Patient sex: M
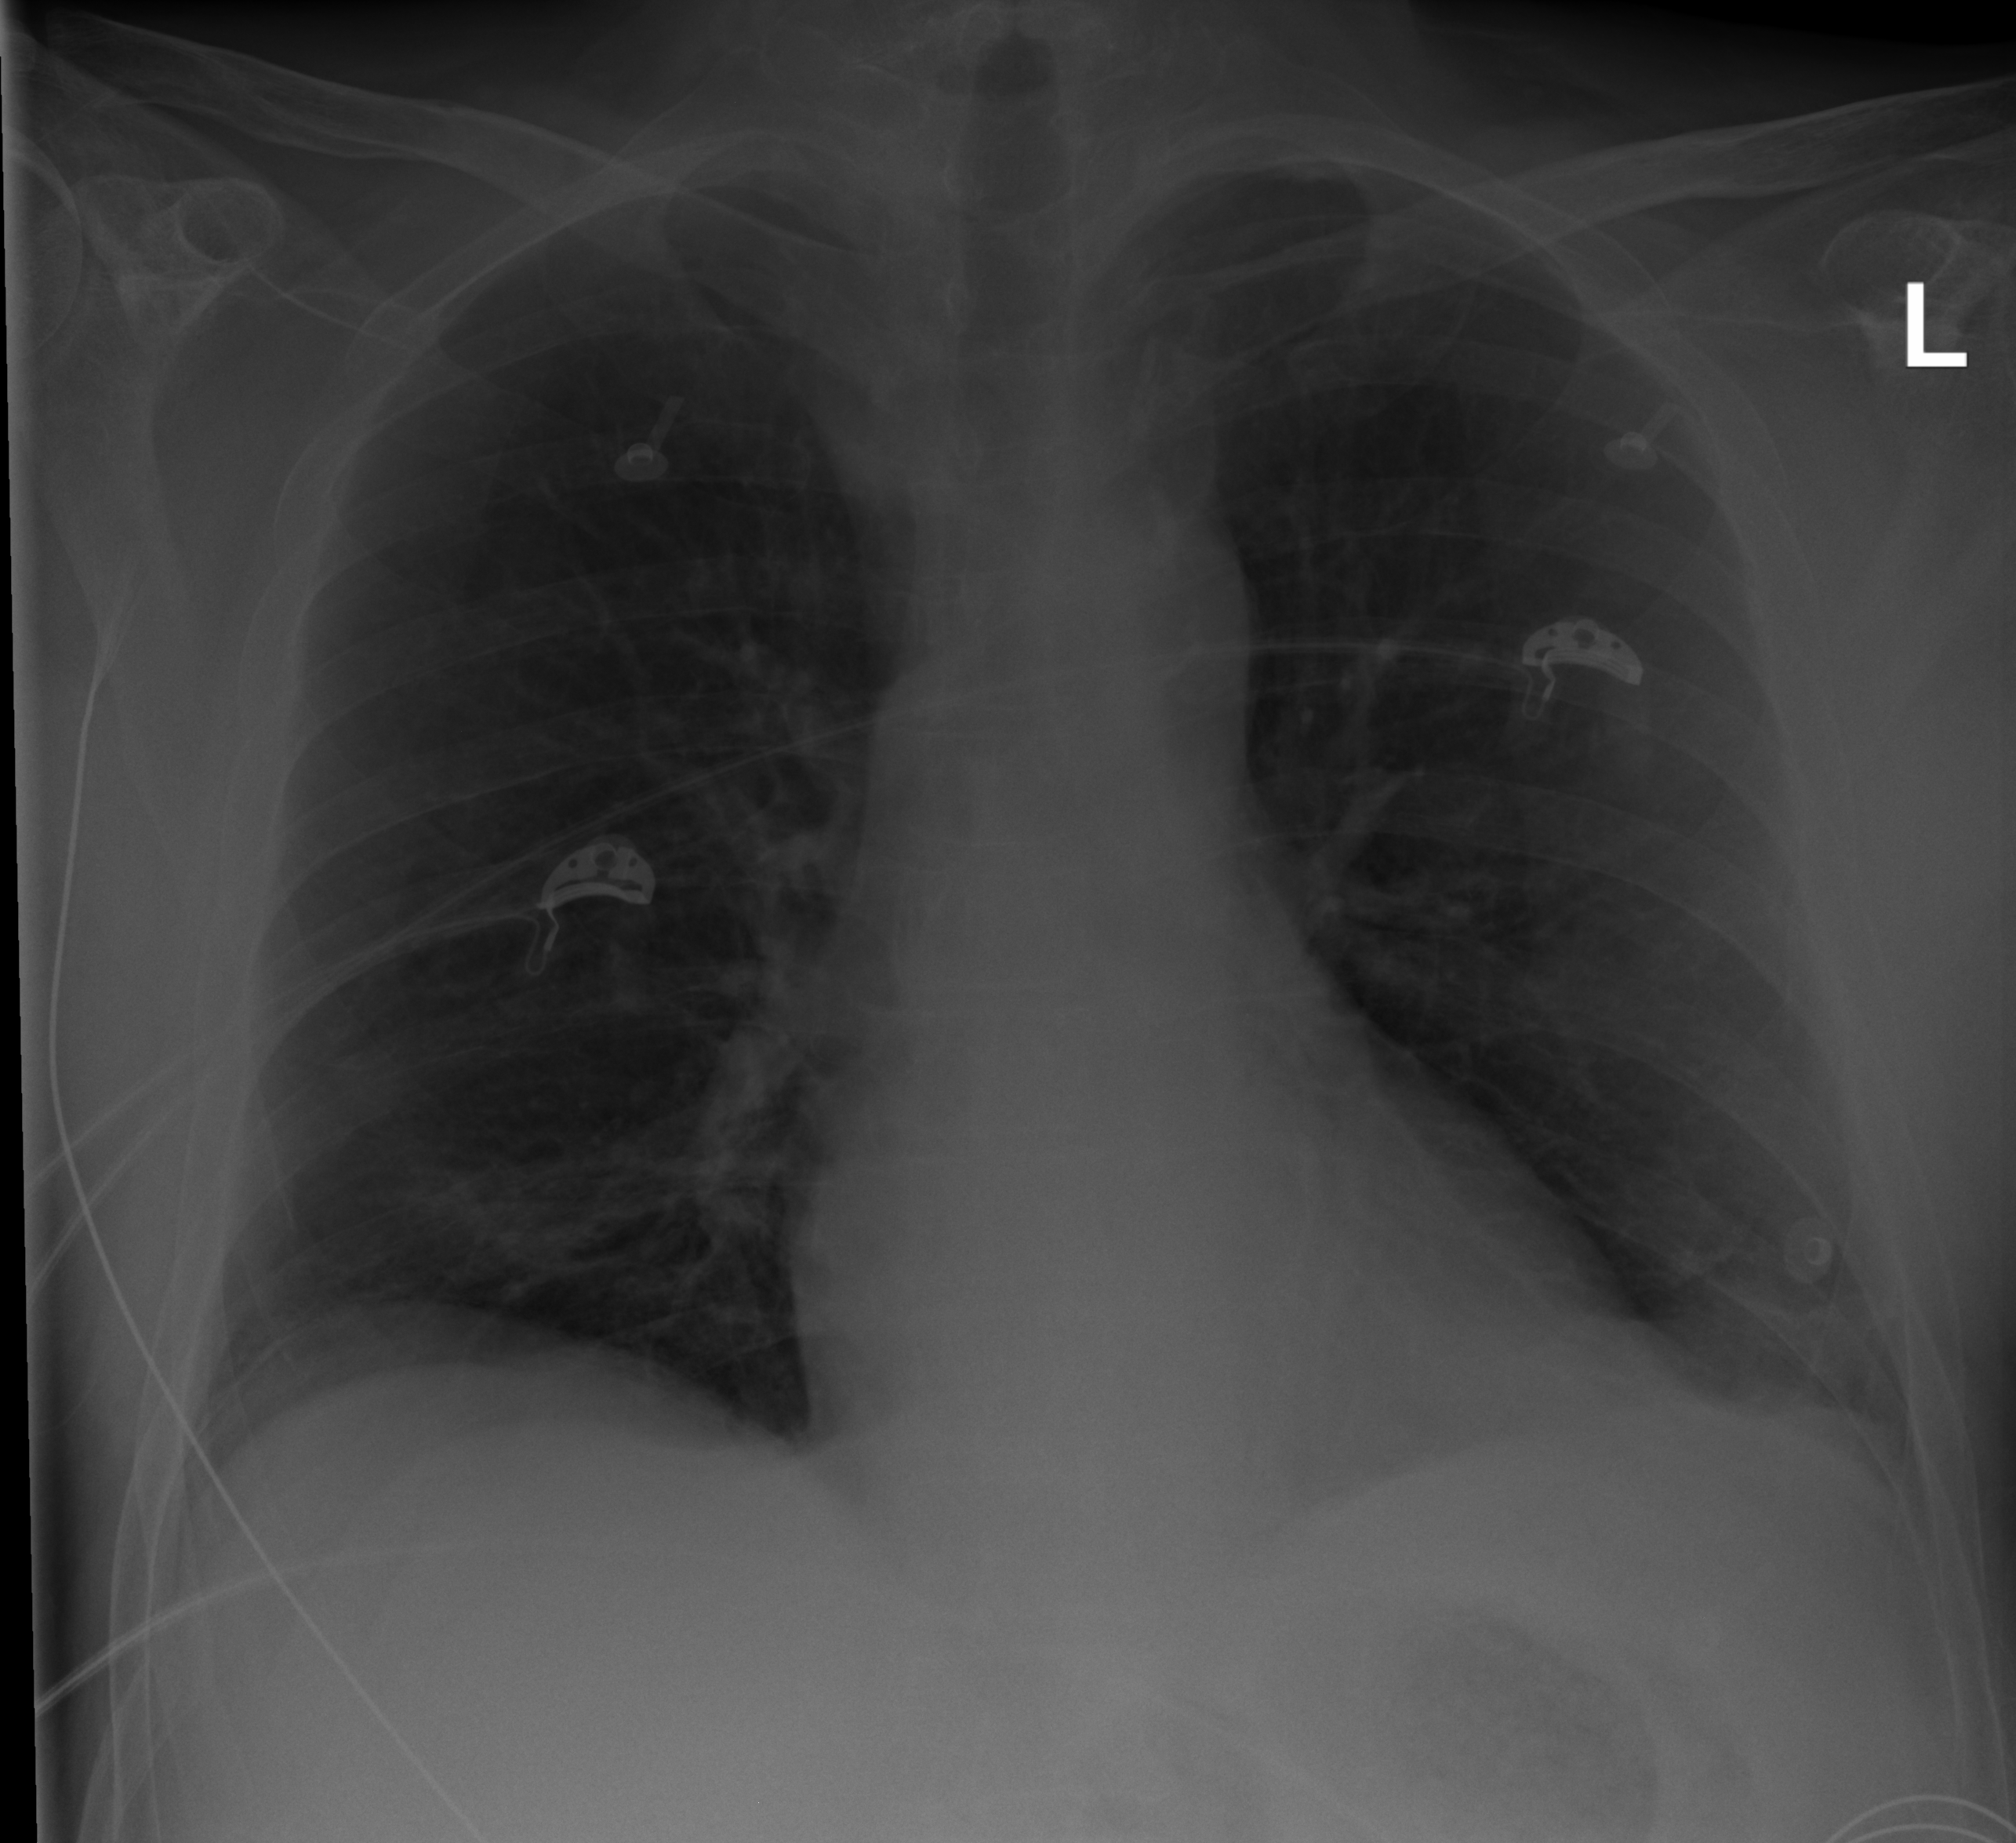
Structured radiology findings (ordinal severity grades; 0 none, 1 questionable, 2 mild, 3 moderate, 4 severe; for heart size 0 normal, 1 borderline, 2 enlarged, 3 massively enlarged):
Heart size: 0
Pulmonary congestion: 0
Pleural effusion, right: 0
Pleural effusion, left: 0
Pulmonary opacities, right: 0
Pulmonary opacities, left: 0
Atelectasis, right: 0
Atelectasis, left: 2